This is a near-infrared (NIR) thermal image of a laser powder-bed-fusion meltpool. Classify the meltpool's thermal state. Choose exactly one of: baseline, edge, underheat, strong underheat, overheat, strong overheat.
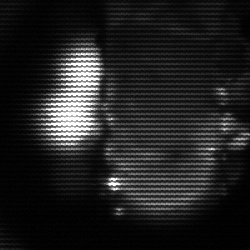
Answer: strong underheat